【题型】填空题　【知识点】解析几何　【难度】easy
已知$P$为抛物线$y^2=4x$上一点，点$P$到直线$l_1:4x-3y+6=0$的距离为$d_1$，点$P$到直线$l_2:x+4=0$的距离为$d_2$，则$d_1+d_2$的最小值为\_\_\_\_.

\vspace{0.2cm}
【解答】

\noindent \textbf{【答案】} $\boldsymbol{5}$

\vspace{0.2cm}
\noindent \textbf{【分析】} 根据抛物线定义，利用数形结合，即可求解.

\vspace{0.2cm}
\noindent \textbf{【详解】} 依题意知抛物线$y^2=4x$的焦点$F(1,0)$，连接$PF$，

则点$P$到直线$l_2$的距离$d_2=|PF|+3$，所以$d_1+d_2=d_1+|PF|+3\geq 2+3=5$，

其中$d_1+|PF|$的最小值，即点$F$到直线$l_1$的距离，即$\dfrac{|4+6|}{5}=2$，

当且仅当点$P$在$F$到直线$l_1$的垂线上且$P$在$F$和$l_1$之间时，等号成立，即$d_1+d_2$的最小值为$5$.

故答案为：$\boldsymbol{5}$.

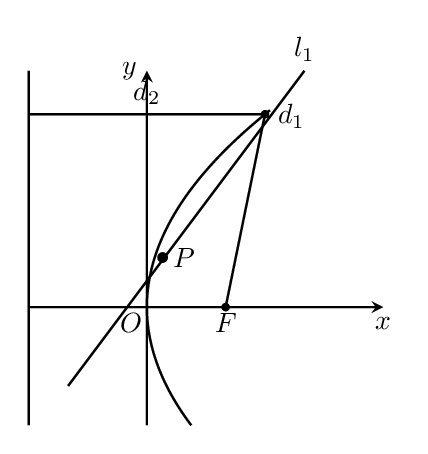